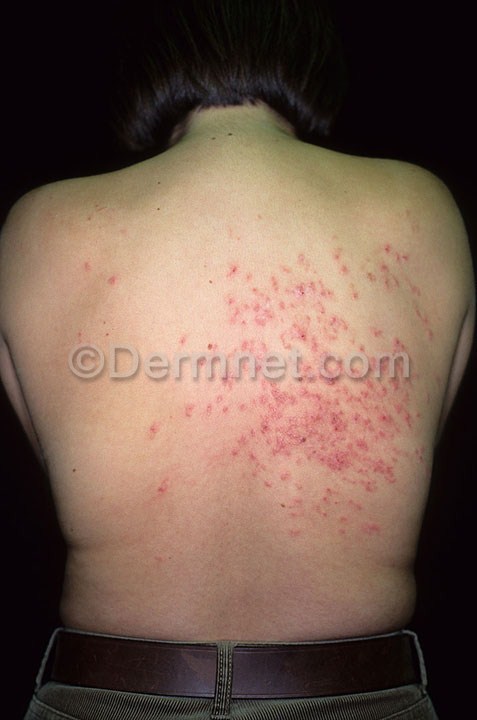
Disease: Tinea Ringworm Candidiasis and other Fungal Infections